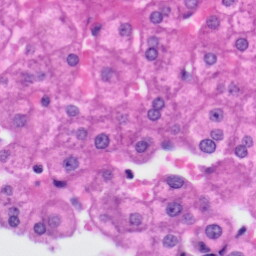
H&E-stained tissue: Liver